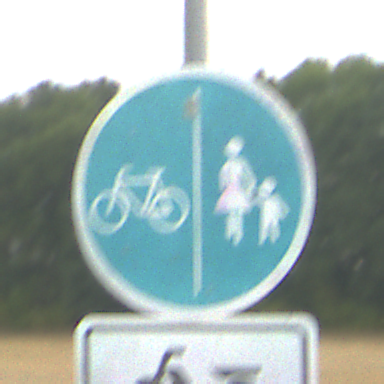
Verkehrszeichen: GetrennterRadUndGehwegRadwegLinks
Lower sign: EinspurigeFahrzeugeFrei2
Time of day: SunriseSunset
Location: Outdoor (RoadRail)
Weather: PartlyCloudy
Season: NotSpecified
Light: Natural